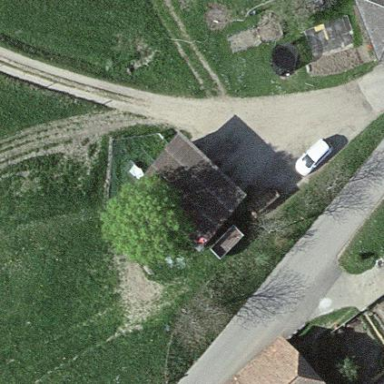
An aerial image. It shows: Shed.